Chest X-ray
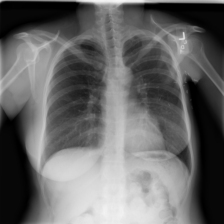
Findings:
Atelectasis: negative
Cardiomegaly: negative
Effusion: negative
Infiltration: negative
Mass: negative
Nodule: negative
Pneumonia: negative
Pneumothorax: negative
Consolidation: negative
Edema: negative
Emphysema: negative
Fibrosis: negative
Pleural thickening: negative
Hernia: negative